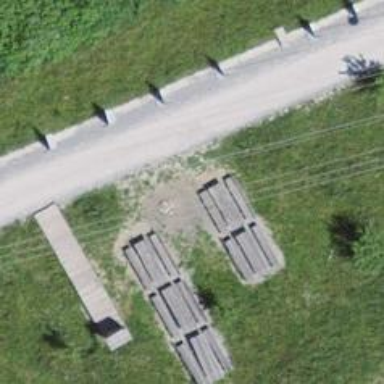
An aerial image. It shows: Picnic table located in leisure land area.